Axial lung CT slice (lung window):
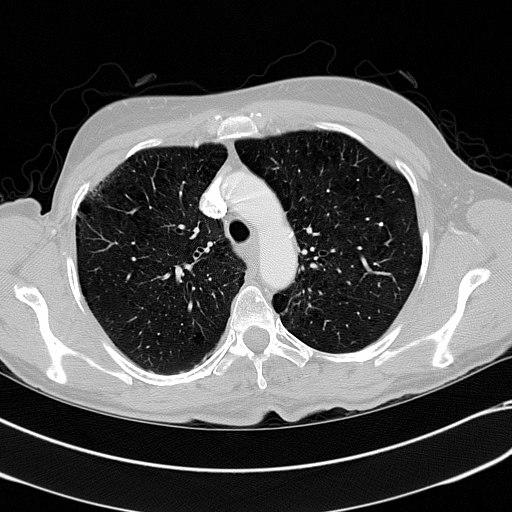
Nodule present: no